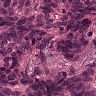
Metastatic tissue present: yes